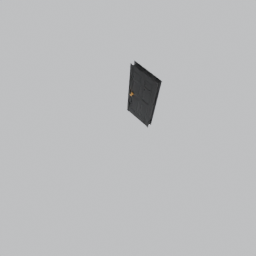
Label: architecture